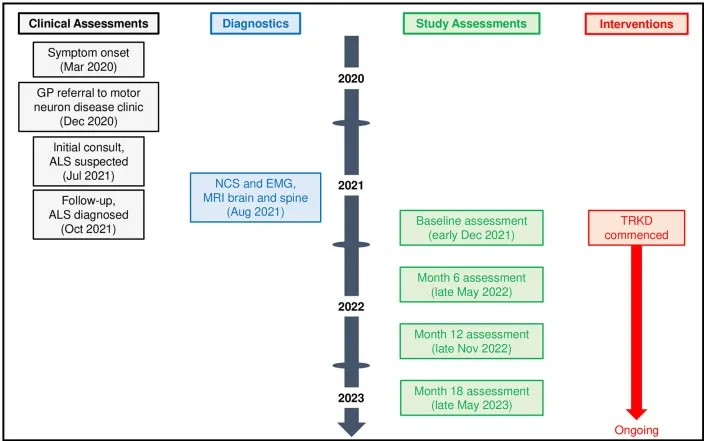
Patient timeline.
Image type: chart (chart)